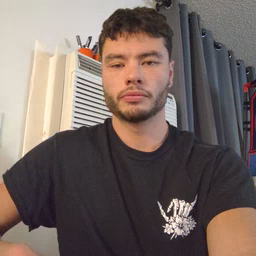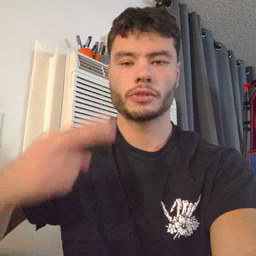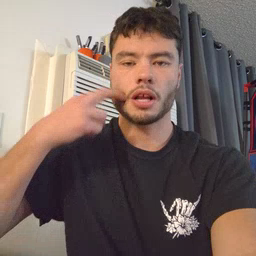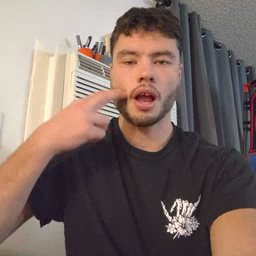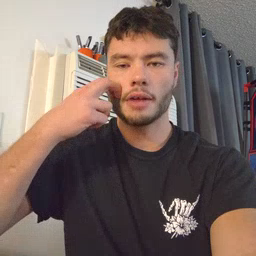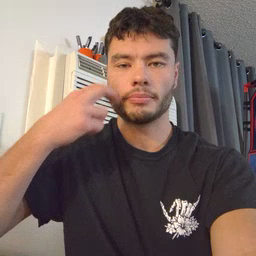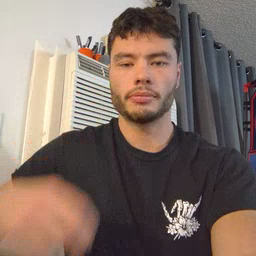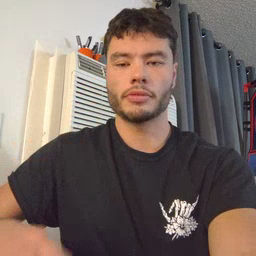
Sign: gum